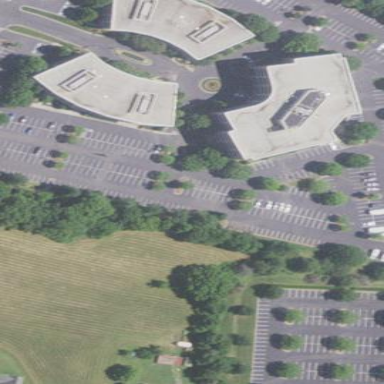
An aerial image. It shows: Asphalt parking aisle road for service vehicles.